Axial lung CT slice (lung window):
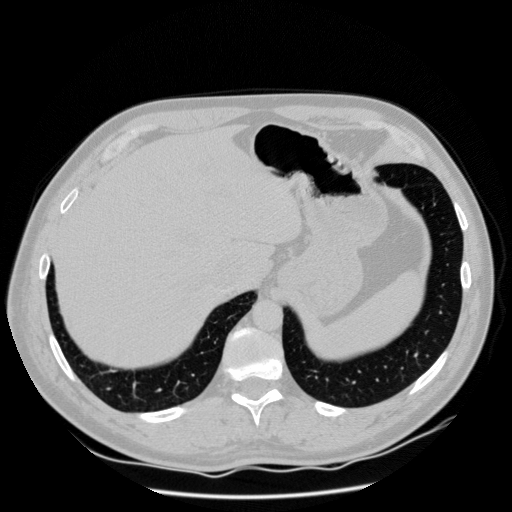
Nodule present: no